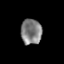
Tissue: lung
Cell type: T cells
Senescence score: 0.2396
Nuclear area (px): 521
Mean DAPI intensity: 128.1